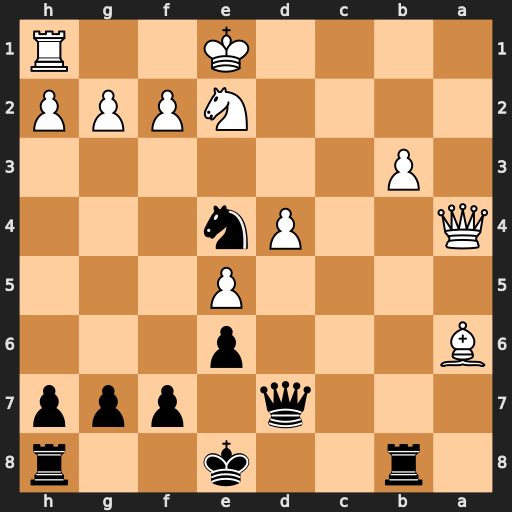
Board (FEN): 1r2k2r/3q1ppp/B3p3/4P3/Q2Pn3/1P6/4NPPP/4K2R
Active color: b
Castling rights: Kk
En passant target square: -
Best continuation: Qxa4 bxa4 Rb1+